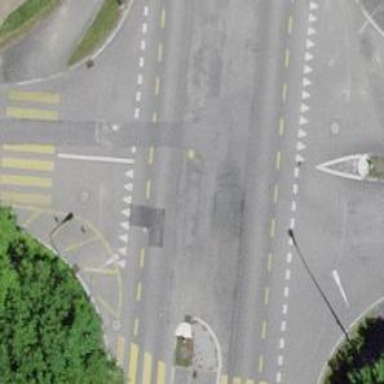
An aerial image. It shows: Road with "give way" sign.